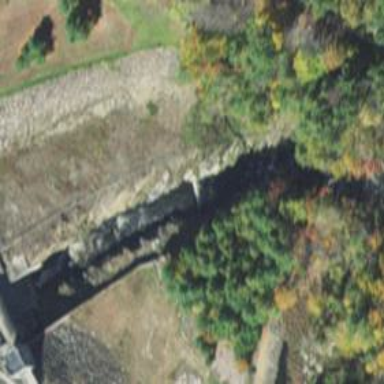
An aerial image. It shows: Abandoned railway.